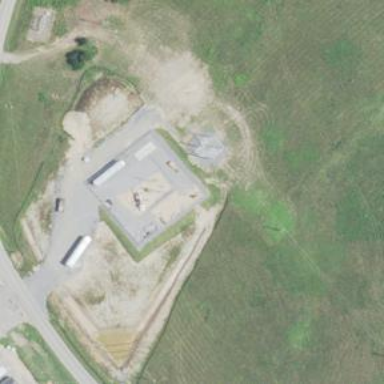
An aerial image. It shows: Substation for switching power equipment surrounded by fence.